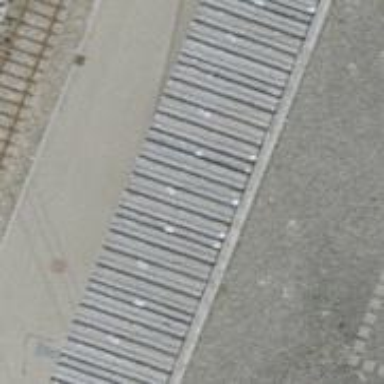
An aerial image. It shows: Railway switch.